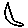
Label: moon